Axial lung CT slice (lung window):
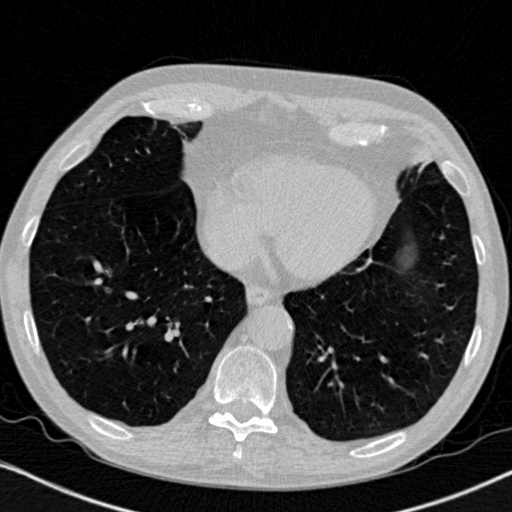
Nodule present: no